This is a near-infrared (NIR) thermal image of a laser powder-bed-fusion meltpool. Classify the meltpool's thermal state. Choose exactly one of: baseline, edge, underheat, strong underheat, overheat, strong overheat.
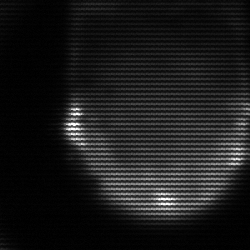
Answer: edge